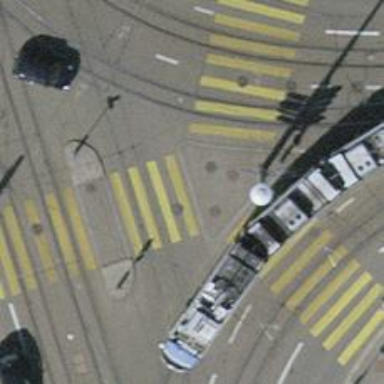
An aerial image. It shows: Kerb barrier.